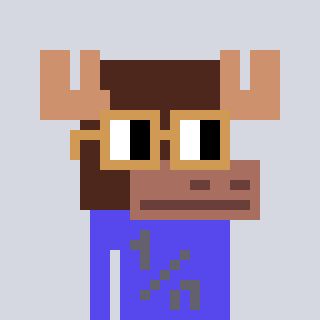
a pixel art character with square brown glasses, a moose-shaped head and a computerblue-colored body on a cool background